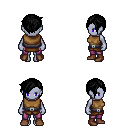
a pixel art fantasy rpg character, female body template, dark elf, purple skin, leather chest armor, magenta pants, black pixie cut hairstyle, brown shoes, four views (front, back, left, right), 2x2 character sprite sheet, small pixel art, hard edges, no anti-aliasing